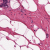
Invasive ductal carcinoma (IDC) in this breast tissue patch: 0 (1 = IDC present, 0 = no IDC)